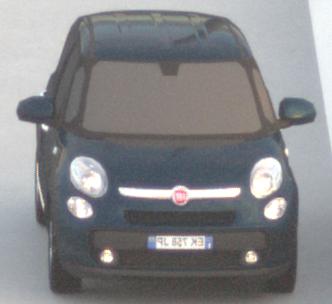
Make: Fiat
Model: 500L 1.4 16V
Detailed model: 500L (199)
Model produced from: 2012/10
Model produced until: 2017/05
Doors: 5
Color: blue
Road condition: dry road
Daytime: sunrise or sunset
Contrast: low contrast